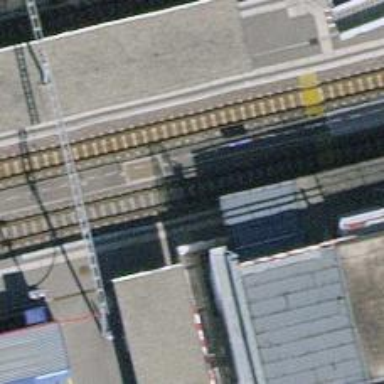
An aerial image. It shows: Stop position for light rail public transport.